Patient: sex M, age 48
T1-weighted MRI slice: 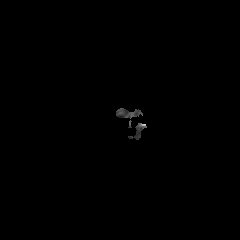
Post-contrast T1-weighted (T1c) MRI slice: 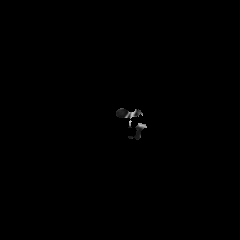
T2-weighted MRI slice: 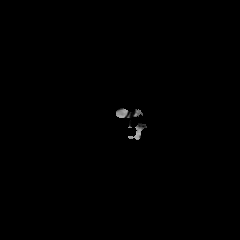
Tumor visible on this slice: no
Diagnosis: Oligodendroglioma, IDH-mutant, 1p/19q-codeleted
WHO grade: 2